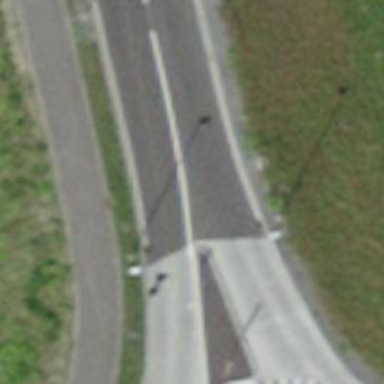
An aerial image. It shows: Primary road with asphalt surface.